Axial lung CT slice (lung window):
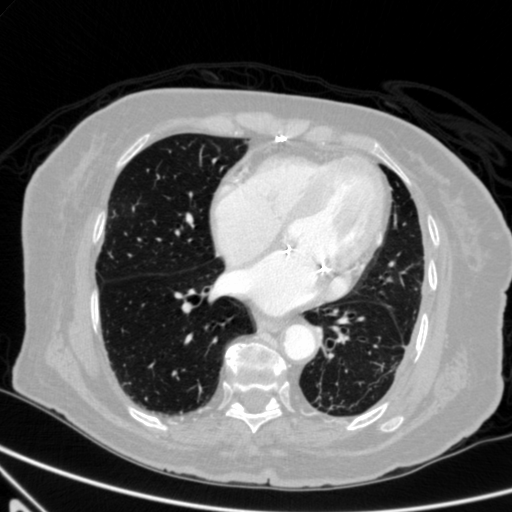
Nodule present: no